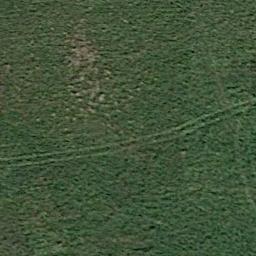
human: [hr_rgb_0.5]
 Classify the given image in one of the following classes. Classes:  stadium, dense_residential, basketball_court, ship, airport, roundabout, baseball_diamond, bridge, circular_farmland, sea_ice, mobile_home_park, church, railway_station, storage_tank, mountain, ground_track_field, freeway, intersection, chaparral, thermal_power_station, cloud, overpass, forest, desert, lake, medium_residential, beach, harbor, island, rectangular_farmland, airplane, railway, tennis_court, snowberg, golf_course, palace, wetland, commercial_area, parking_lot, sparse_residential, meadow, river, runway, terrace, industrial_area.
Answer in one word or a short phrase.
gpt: meadow